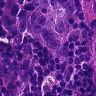
Metastatic tissue present: yes